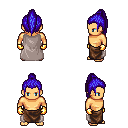
a pixel art fantasy rpg character, male body template, human, tanned skin, gray cape, robe skirt, blue long topknot hairstyle, gold gloves, four views (front, back, left, right), 2x2 character sprite sheet, small pixel art, hard edges, no anti-aliasing